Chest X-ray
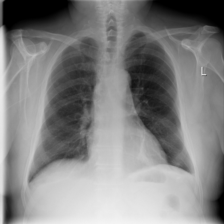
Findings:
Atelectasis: negative
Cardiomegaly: negative
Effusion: positive
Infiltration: negative
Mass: negative
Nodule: negative
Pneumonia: negative
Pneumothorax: negative
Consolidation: negative
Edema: negative
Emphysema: negative
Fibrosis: negative
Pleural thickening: negative
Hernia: negative